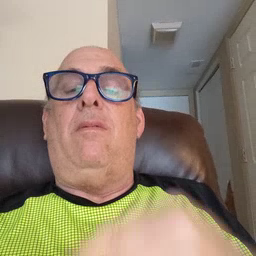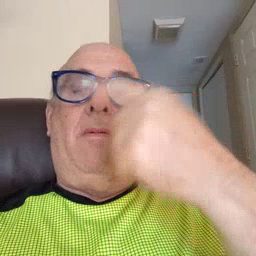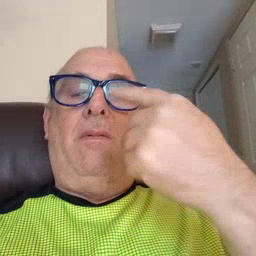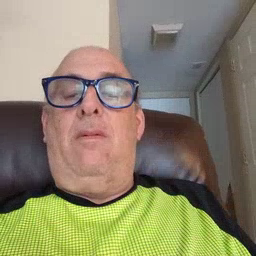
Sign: face